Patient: sex F, age 59
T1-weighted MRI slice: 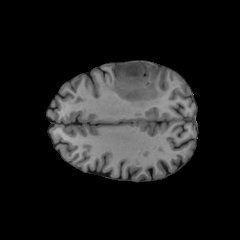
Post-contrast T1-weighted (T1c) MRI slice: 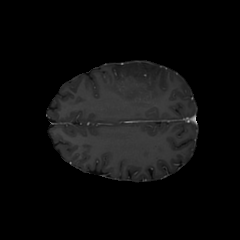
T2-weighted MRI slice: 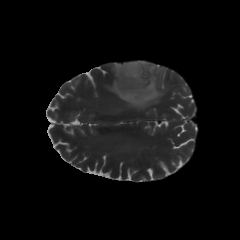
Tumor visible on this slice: yes
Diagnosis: Astrocytoma, IDH-mutant
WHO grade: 3